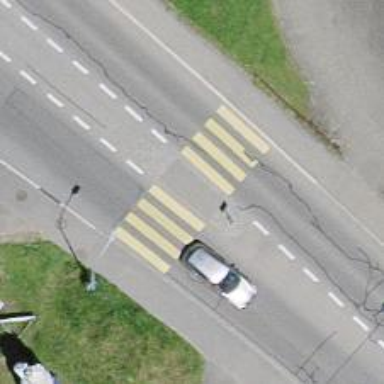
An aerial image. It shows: Marked road crossing.